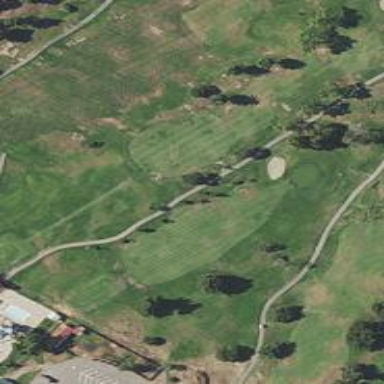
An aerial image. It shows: Area of rough grass used for golf.